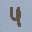
Label: 4